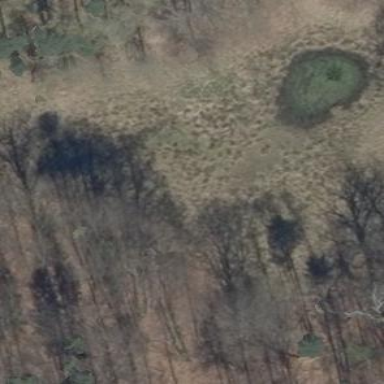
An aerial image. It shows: Pond surrounded by natural water.